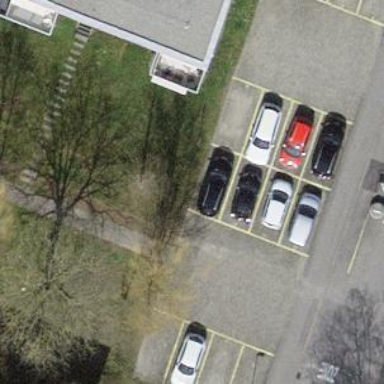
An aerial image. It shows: Parking area.